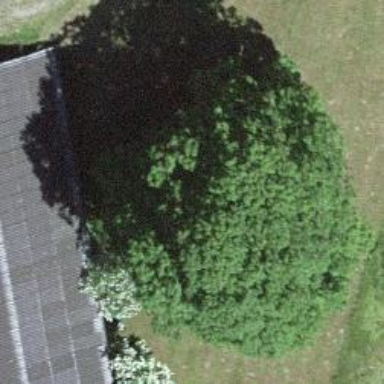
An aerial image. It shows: Beautiful tree in nature.